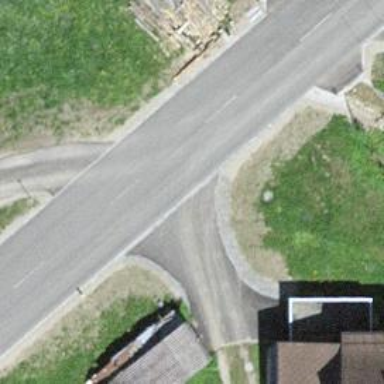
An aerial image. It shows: Tertiary road with bridge.